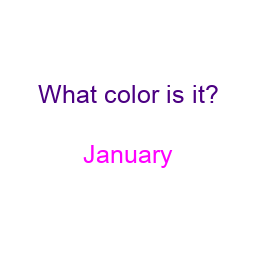
Color: magenta
Background color: white
Question text color: indigo